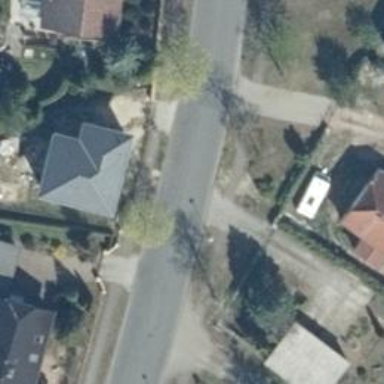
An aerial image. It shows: Secondary road with asphalt surface and sidewalks on both sides.